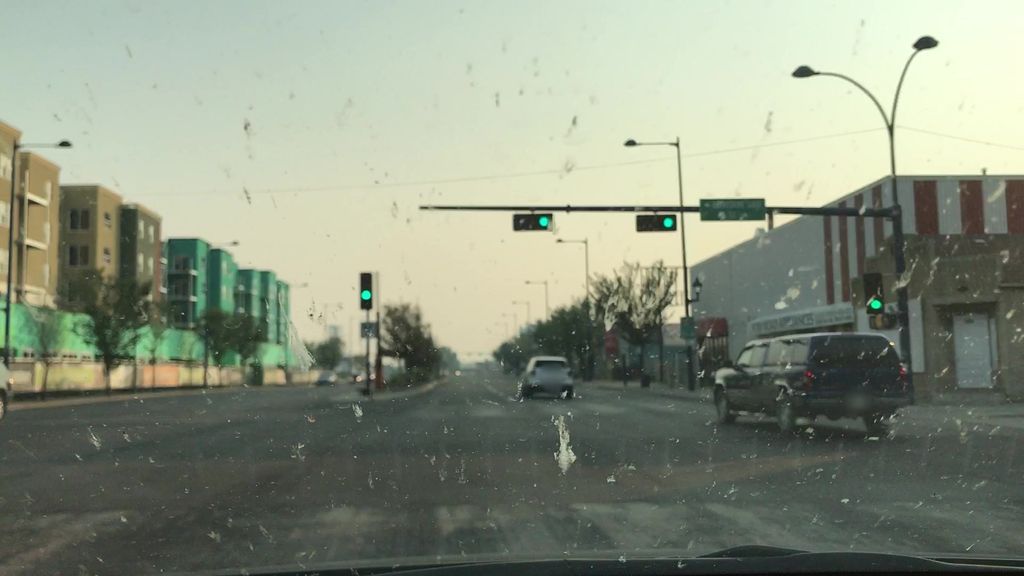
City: edmonton